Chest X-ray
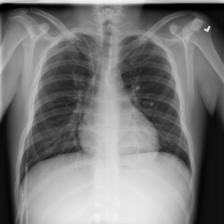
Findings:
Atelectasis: negative
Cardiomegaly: negative
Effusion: negative
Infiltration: negative
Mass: negative
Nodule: negative
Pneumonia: negative
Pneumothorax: negative
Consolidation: negative
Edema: negative
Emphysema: negative
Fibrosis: negative
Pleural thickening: negative
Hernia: negative